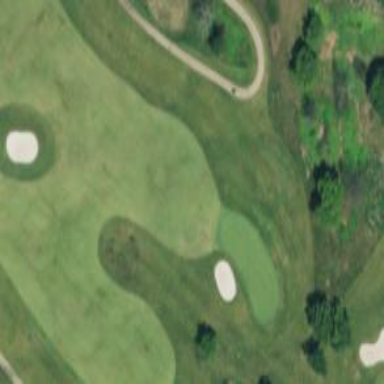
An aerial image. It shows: Golf hole.